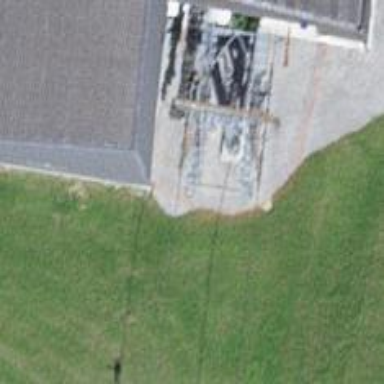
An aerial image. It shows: Pylon used for aerialway.